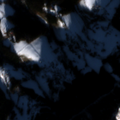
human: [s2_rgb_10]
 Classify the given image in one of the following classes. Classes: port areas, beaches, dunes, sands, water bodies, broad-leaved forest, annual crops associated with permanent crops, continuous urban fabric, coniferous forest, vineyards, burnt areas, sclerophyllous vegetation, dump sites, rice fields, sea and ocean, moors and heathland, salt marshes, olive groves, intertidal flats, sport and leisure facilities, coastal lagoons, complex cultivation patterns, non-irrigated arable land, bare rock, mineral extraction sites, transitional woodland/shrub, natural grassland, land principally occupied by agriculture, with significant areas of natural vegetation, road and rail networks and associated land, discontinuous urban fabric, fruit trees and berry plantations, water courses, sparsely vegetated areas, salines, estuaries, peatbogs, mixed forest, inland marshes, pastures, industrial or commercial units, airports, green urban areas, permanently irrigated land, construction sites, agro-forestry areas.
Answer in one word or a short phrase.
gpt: pastures, coniferous forest, mixed forest